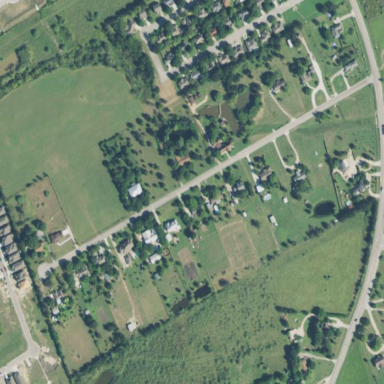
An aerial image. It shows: Rural residential area in subdivision.